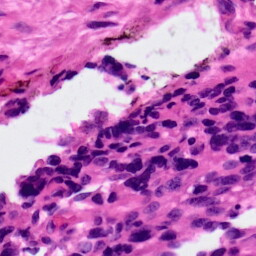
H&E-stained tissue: Ovarian